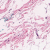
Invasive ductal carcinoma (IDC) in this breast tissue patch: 0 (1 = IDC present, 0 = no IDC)